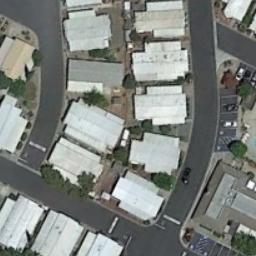
Label: residential